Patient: sex M, age 72
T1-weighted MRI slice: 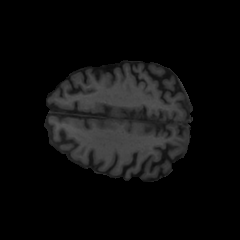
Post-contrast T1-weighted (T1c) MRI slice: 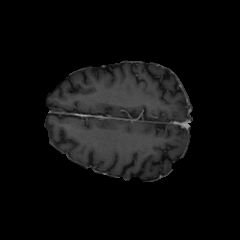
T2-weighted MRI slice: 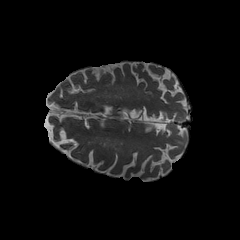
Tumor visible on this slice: no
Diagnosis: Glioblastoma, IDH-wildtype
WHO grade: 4